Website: lowes
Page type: address-validator
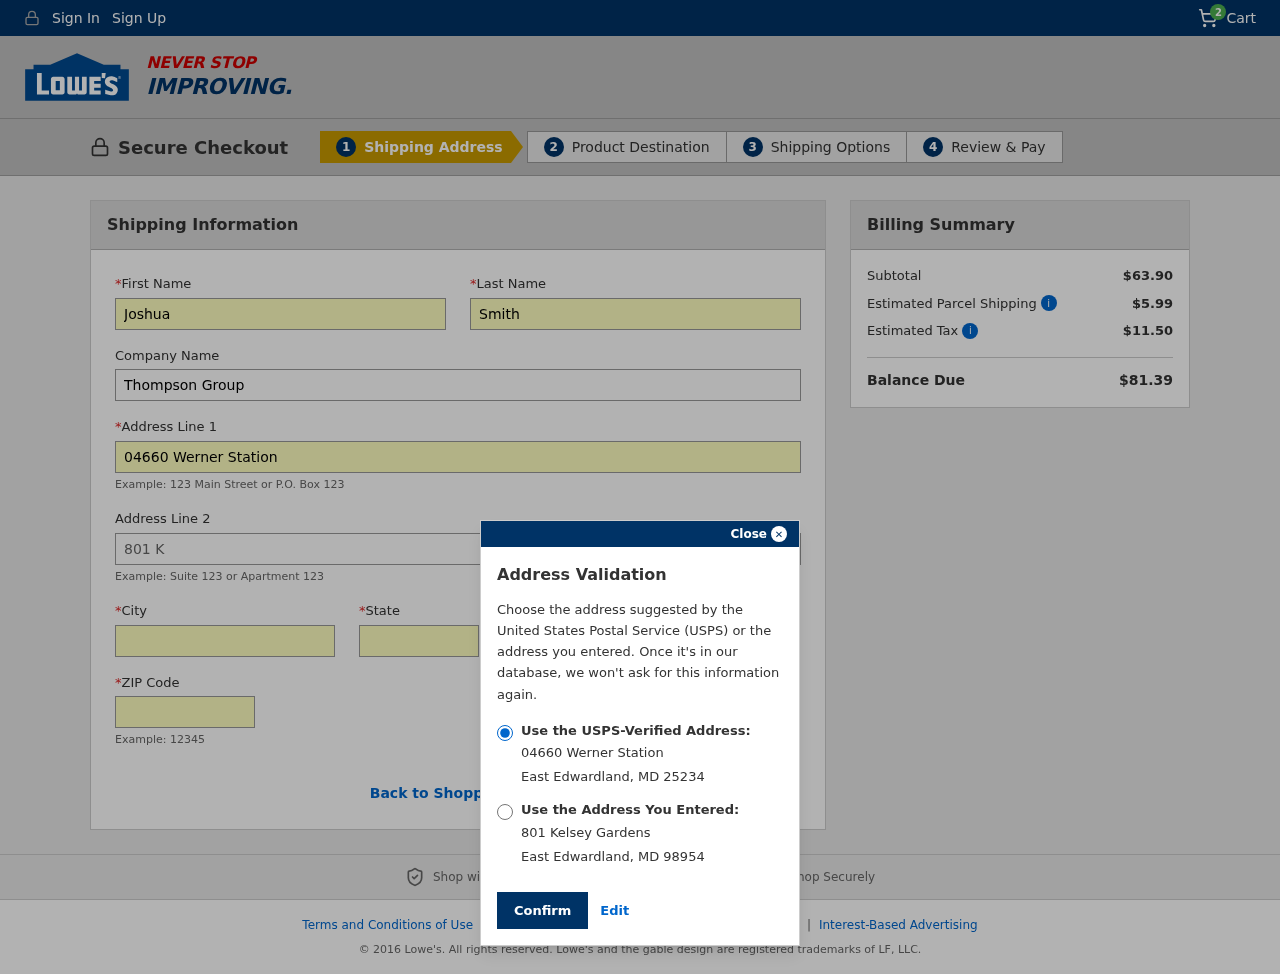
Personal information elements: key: PII_CITY
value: East Edwardland
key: PII_COMPANY
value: Thompson Group
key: PII_FIRSTNAME
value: Joshua
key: PII_LASTNAME
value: Smith
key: PII_POSTCODE
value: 25234
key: PII_POSTCODE2
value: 98954
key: PII_STATE
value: Maryland
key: PII_STATE_ABBR
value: MD
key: PII_STREET
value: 04660 Werner Station
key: PII_STREET2
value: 801 Kelsey Gardens
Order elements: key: ORDER_NUM_ITEMS
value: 2
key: ORDER_SUBTOTAL
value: $63.90
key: ORDER_SHIPPING_COST
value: $5.99
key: ORDER_TAX
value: $11.50
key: ORDER_TOTAL
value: $81.39